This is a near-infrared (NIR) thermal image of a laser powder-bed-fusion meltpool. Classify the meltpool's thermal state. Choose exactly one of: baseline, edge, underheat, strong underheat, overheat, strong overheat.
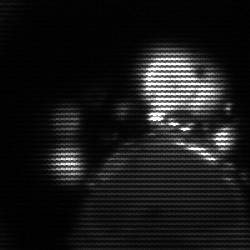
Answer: baseline